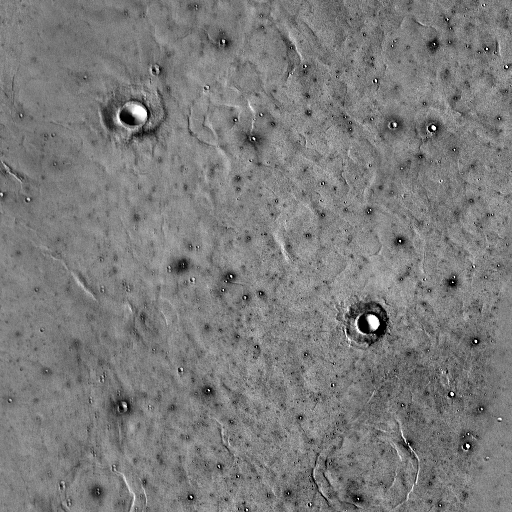
Crater classes present: Background, Other, Buried